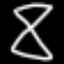
Label: hourglass